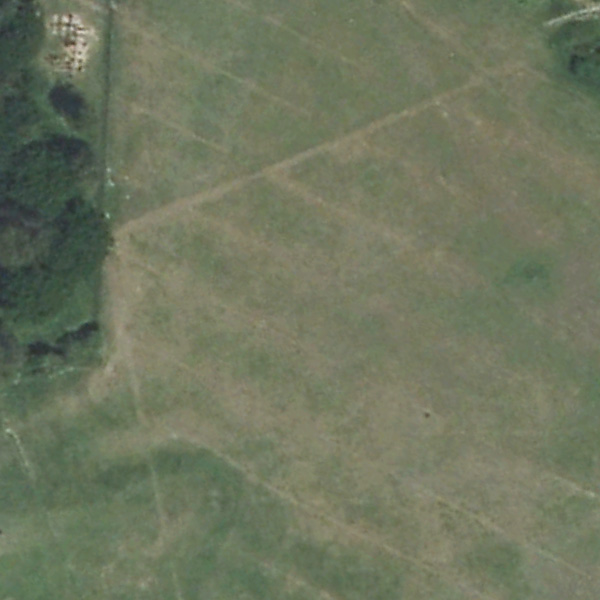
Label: Meadow